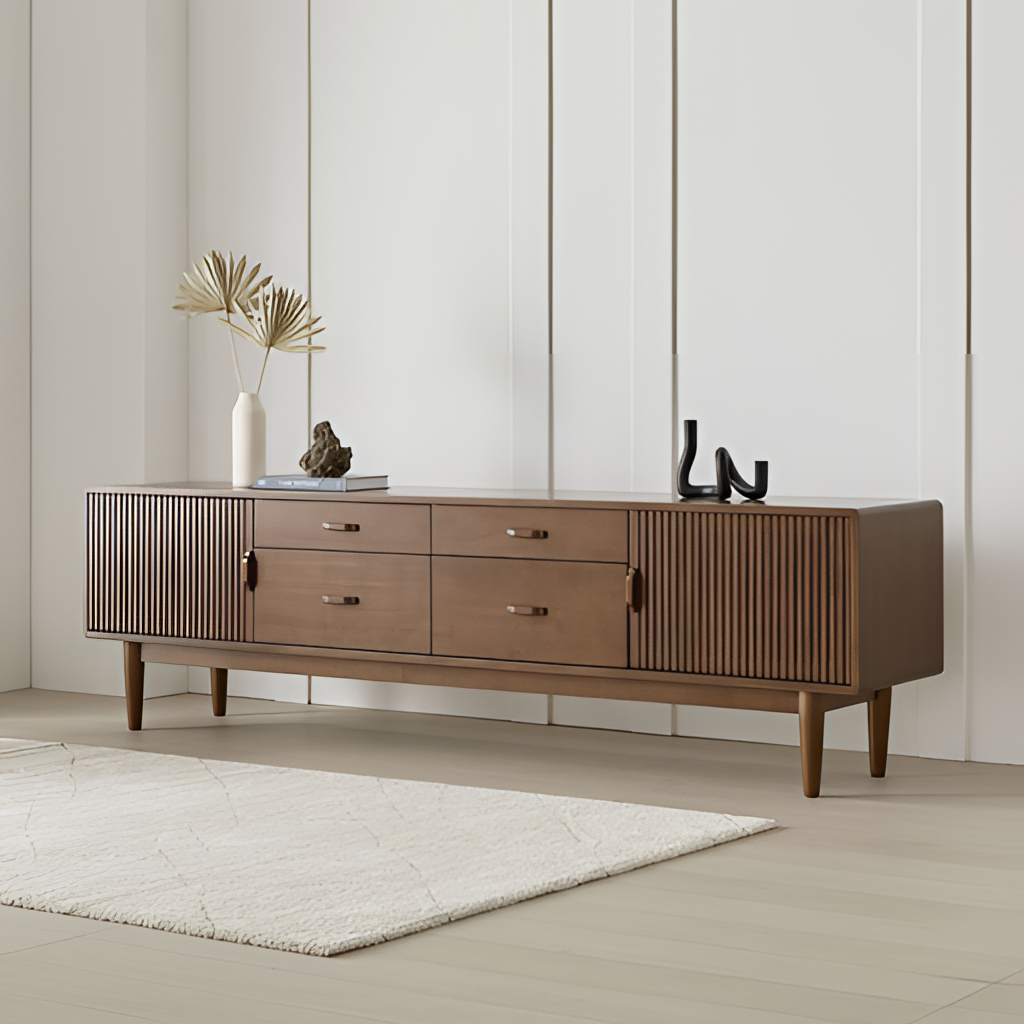
wood sideboard, living room, modern, beige wood flooring, with plank pattern, panel wallpaper, with solid pattern